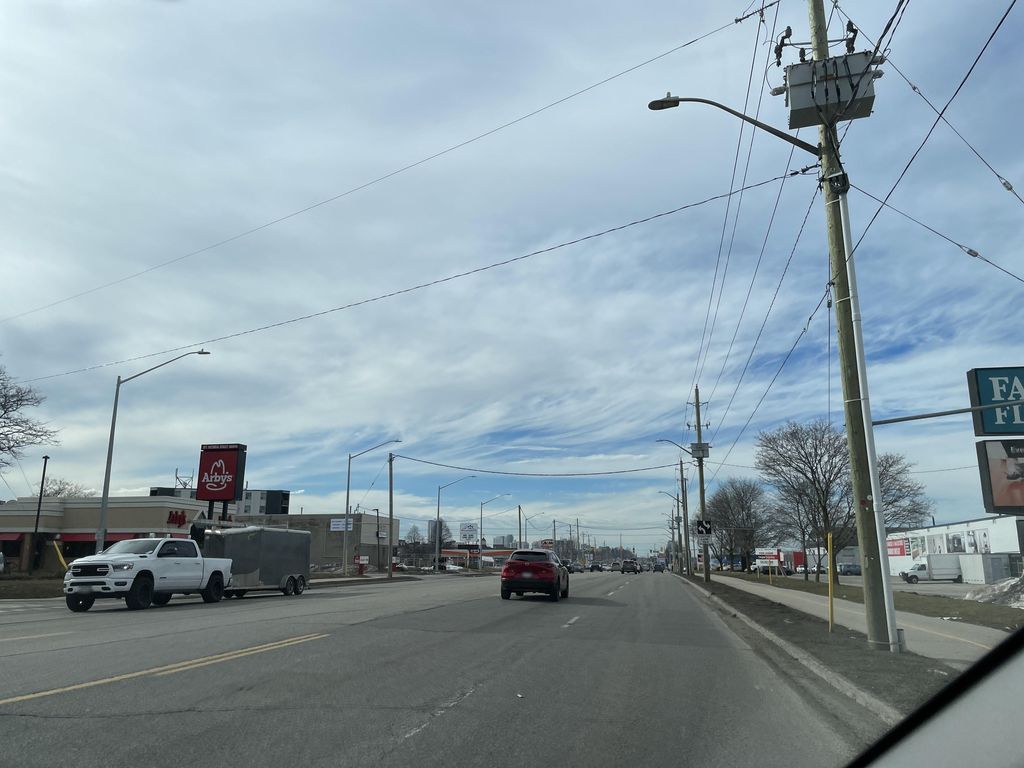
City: kitchener-waterloo